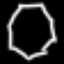
Label: octagon